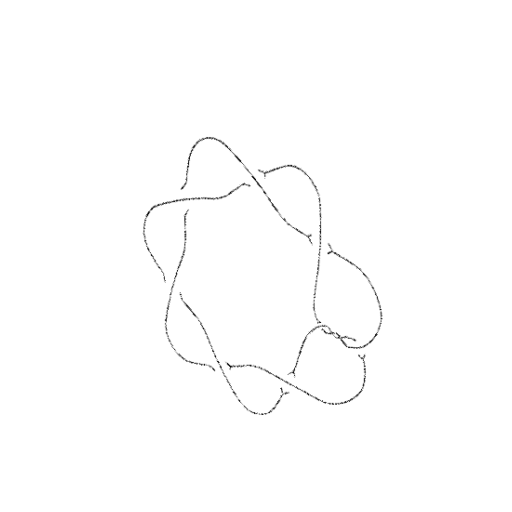
Crossing number: 10